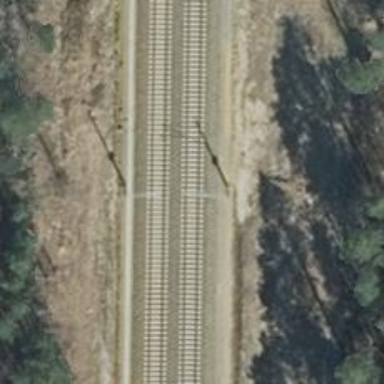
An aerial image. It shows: Milestone along the railway with catenary mast.